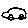
Label: car